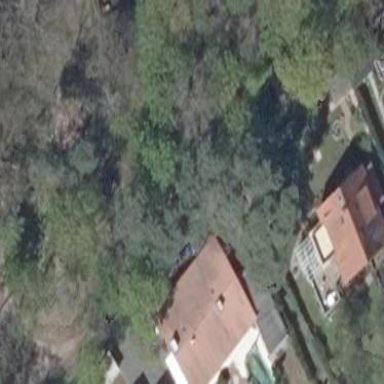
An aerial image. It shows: Simple house.